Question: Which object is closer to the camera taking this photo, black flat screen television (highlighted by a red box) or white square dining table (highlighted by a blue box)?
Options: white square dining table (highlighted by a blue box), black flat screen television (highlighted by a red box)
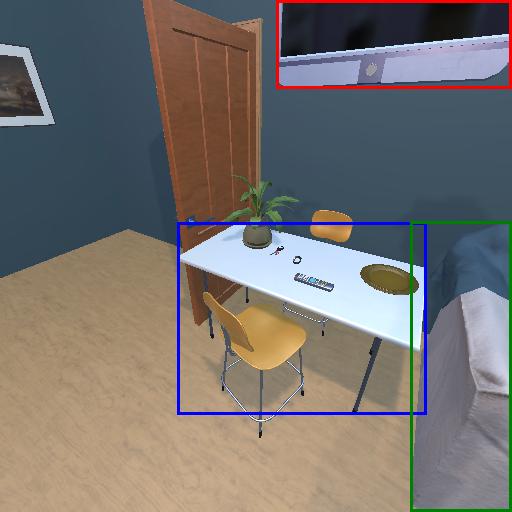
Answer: white square dining table (highlighted by a blue box)